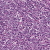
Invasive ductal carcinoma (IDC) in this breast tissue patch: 1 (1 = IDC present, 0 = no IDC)